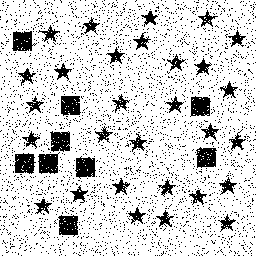
Squares: 9
Triangles: 0
Stars: 29
Total shapes: 38